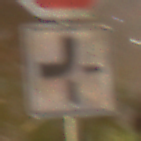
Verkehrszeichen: VerlaufVorfahrtsstrasse2
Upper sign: Stop
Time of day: Night
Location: Outdoor (Suburban)
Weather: Clear
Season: NotSpecified
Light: Artificial